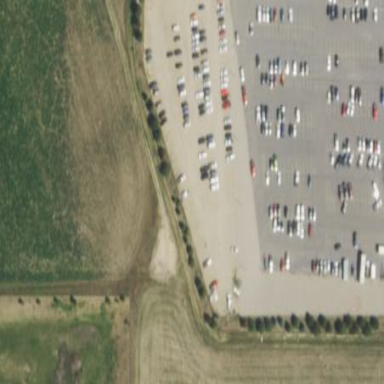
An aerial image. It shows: Parking area with dirt surface.